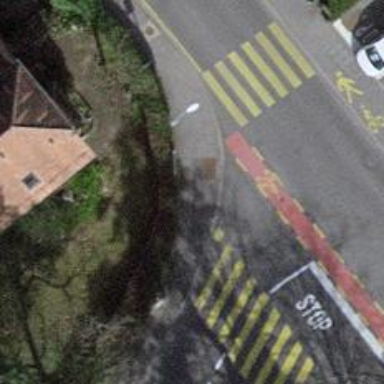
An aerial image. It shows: Asphalt sidewalk along the footway.